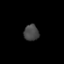
Tissue: prostate
Cell type: T cells
Senescence score: 0.3515
Nuclear area (px): 234
Mean DAPI intensity: 70.697